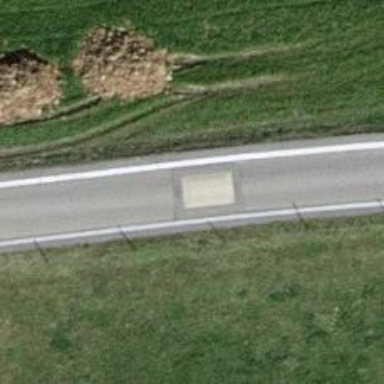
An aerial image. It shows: Chicane for traffic calming.